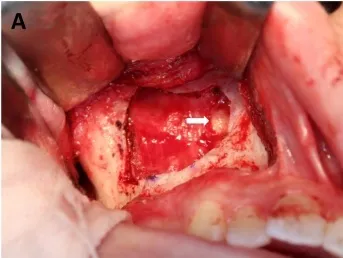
(A) Intraoperative image after removal of the anterior wall of the maxillary sinus showing OKC involvement with a third molar (arrow).
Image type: medical_photograph (other_medical_photograph)